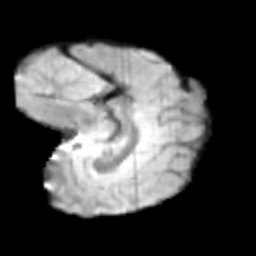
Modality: T2w
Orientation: sagittal
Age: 13
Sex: male
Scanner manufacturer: siemens
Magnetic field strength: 3 T
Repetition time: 3.8 s
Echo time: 0.07 s